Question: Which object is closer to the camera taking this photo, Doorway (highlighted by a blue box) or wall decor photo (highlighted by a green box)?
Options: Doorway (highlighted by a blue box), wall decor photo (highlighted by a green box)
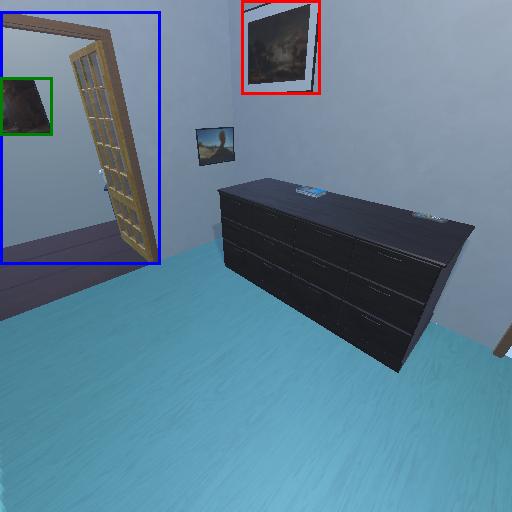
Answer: Doorway (highlighted by a blue box)